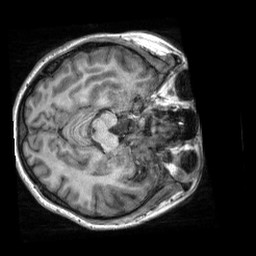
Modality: T1w
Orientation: axial
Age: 21
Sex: female
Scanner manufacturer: siemens
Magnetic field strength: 3 T
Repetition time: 2.3 s
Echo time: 0.00308 s